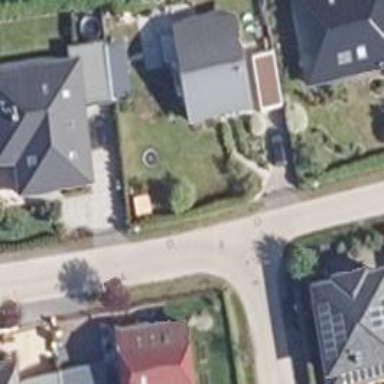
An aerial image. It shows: Living street.